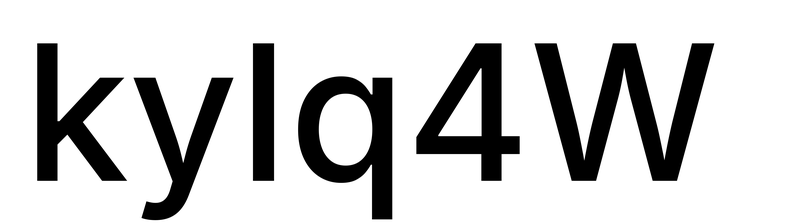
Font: Inter_Medium